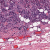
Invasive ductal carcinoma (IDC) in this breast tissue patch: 1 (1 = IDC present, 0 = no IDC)